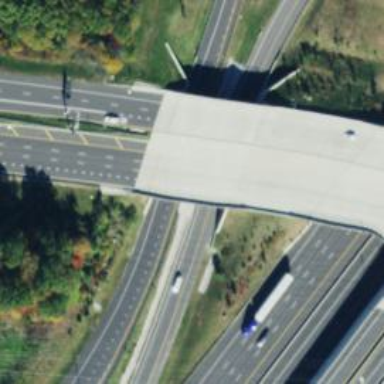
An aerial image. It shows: Bridge crossing over highway trunk expressway.